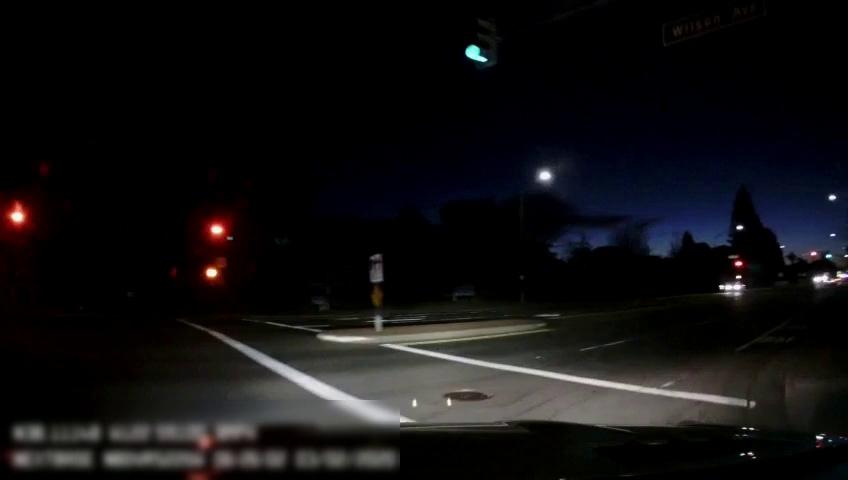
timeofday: Night
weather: Other
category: Drivable Space
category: Vehicles | Car
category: Lanes | Current Lane
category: Lanes | Current Lane
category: Lanes | Alternate Lane
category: Lanes | Opposite Lane
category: Lanes | Opposite Lane
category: Traffic | Signs
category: Traffic | Lights
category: Traffic | Signs
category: Traffic | Signs